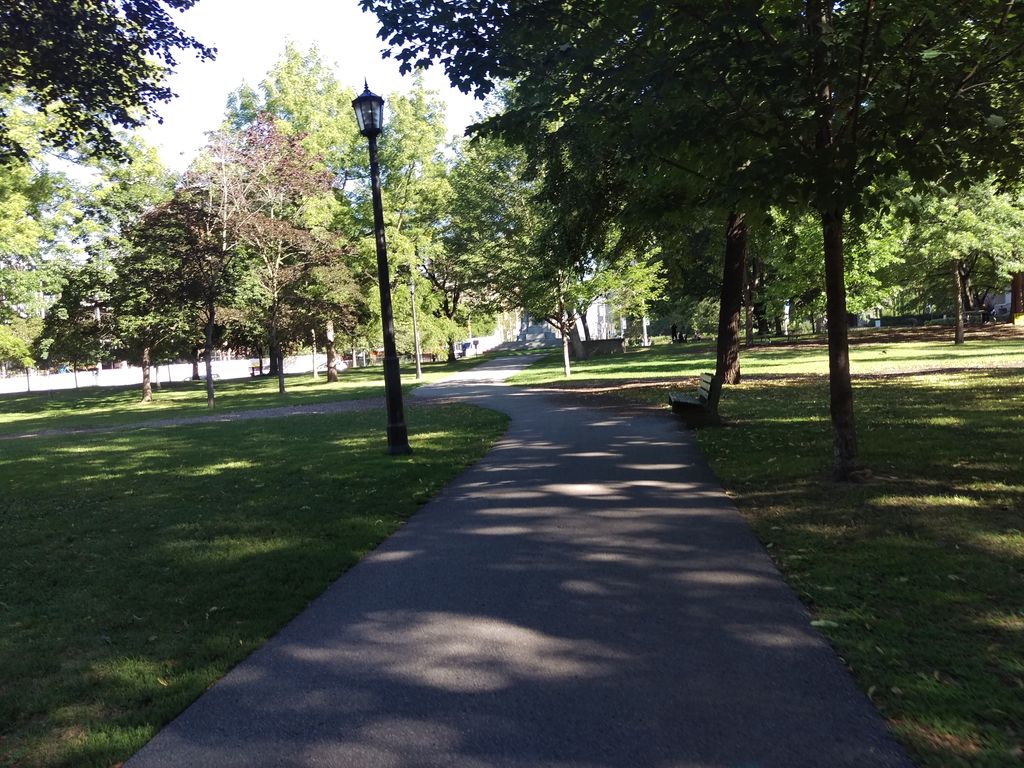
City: toronto